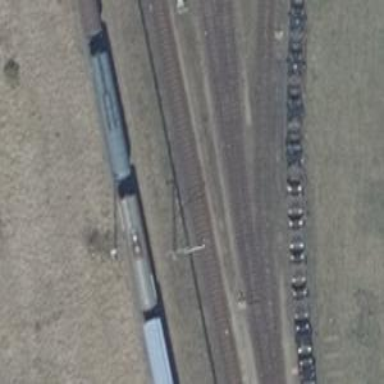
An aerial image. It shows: Railway switch.